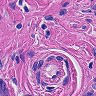
Metastatic tissue present: yes